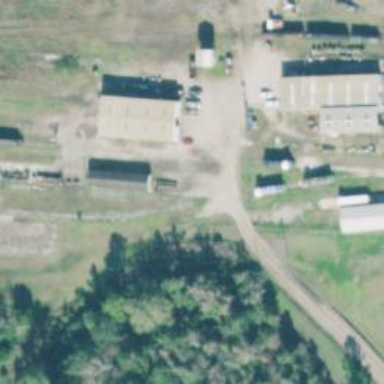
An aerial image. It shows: Rail spur service.